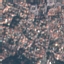
Land use / land cover: Residential